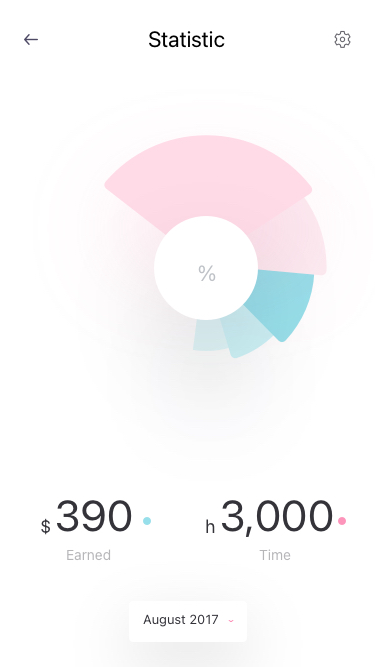
Text in this UI design:
390
$
Earned
3,000
h
Time
August 2017
%
Statistic